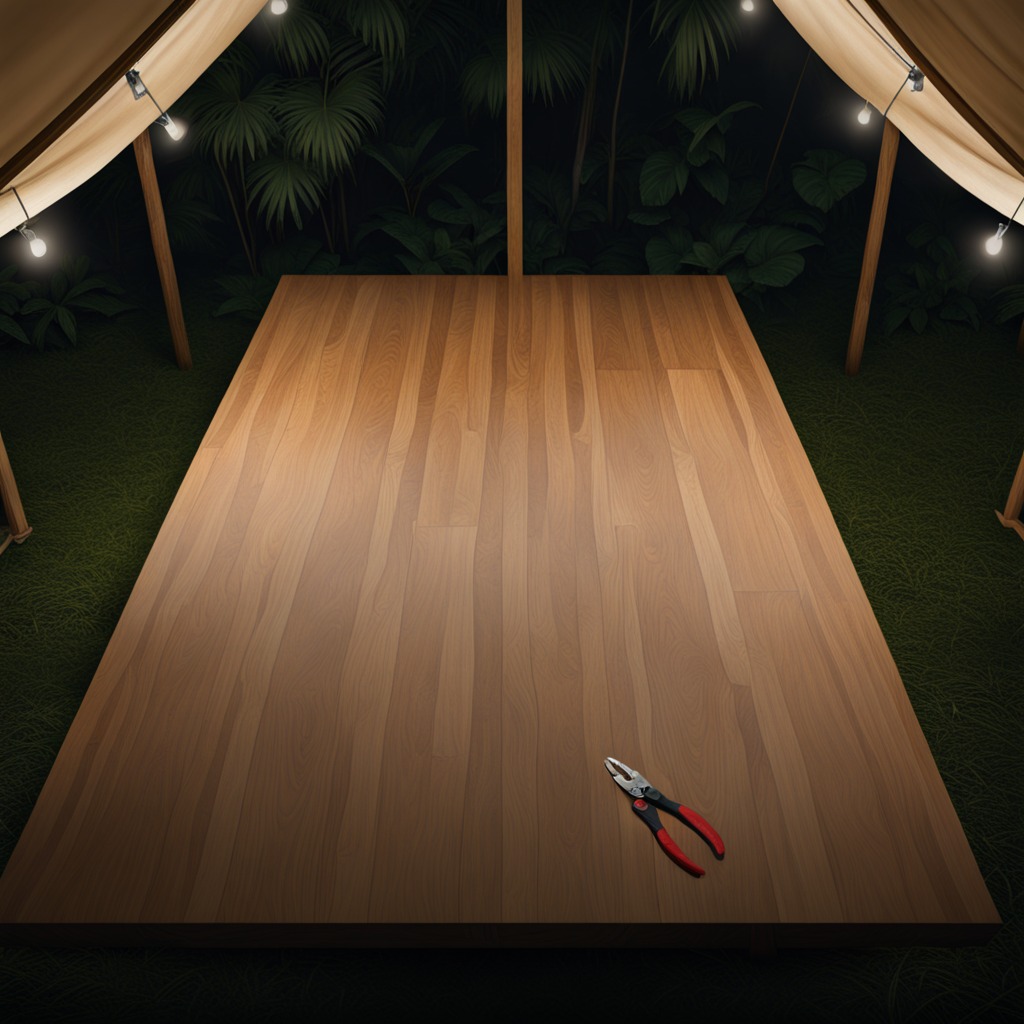
A plier is lying on a wooden table inside a jungle field workshop tent at night.